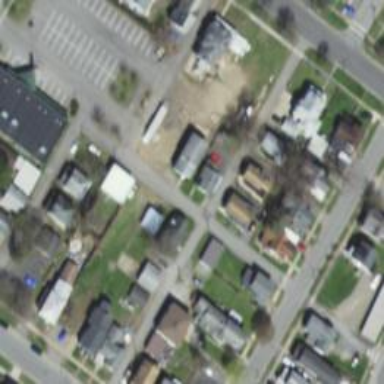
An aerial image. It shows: Alley classified as service road.